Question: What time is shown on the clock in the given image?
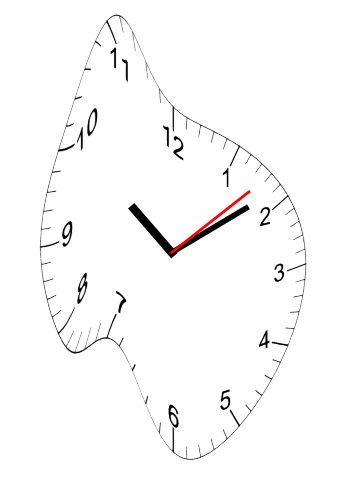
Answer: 10:09:08